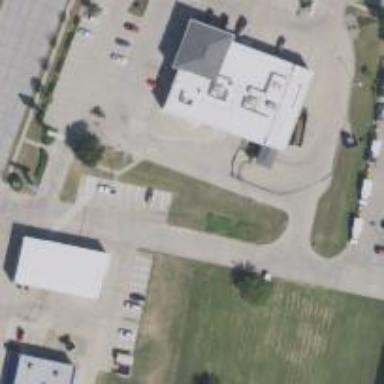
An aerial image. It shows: Pharmacy providing healthcare services.